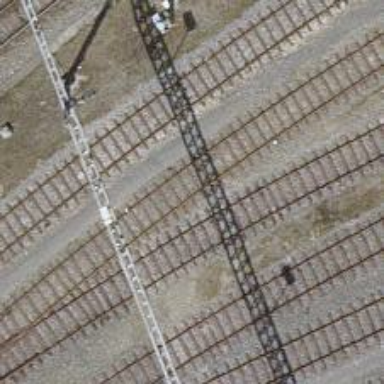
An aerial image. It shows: Single track railway in yard.